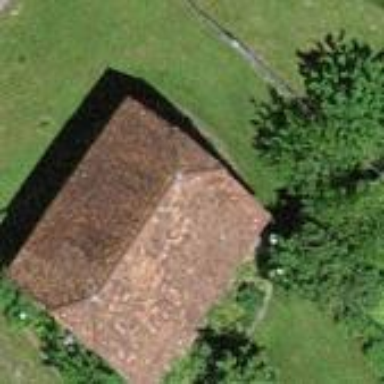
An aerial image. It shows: Barn.